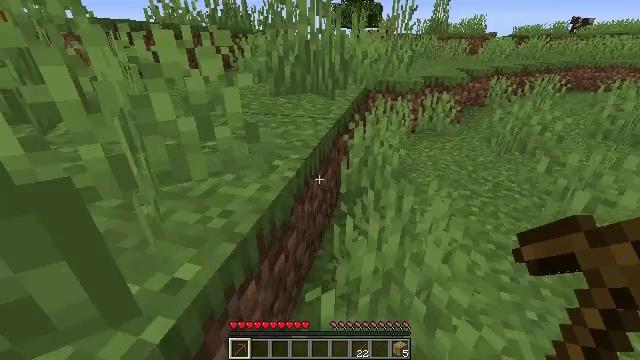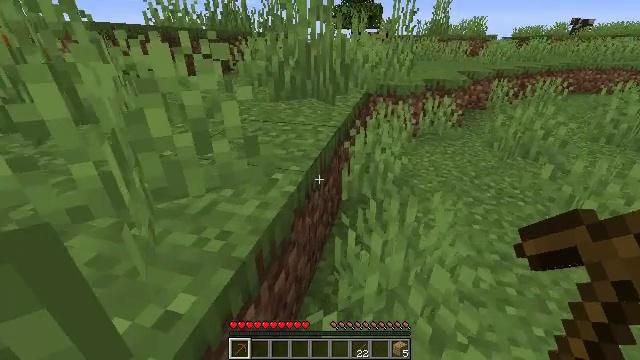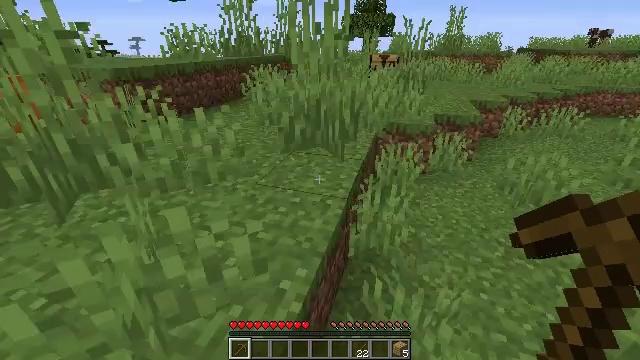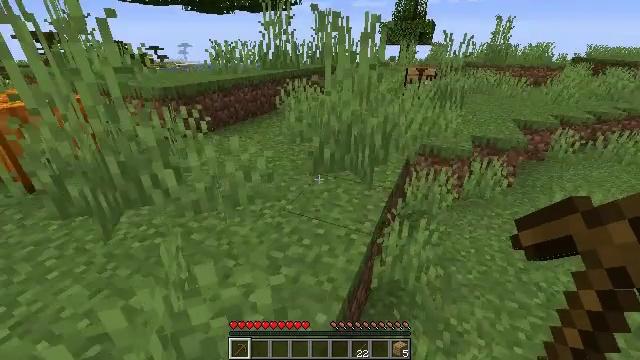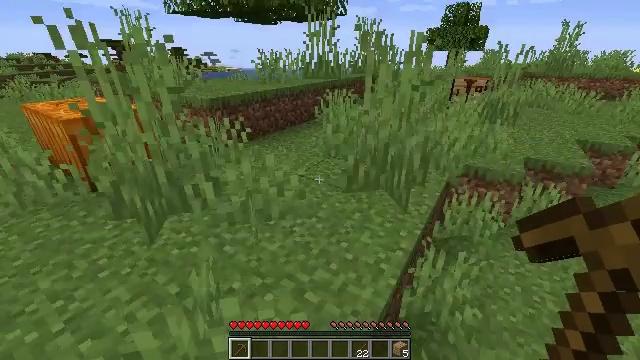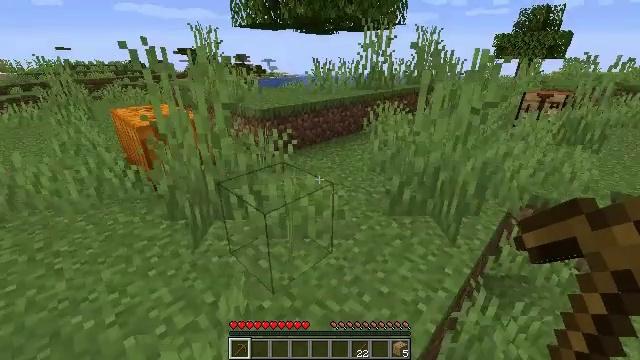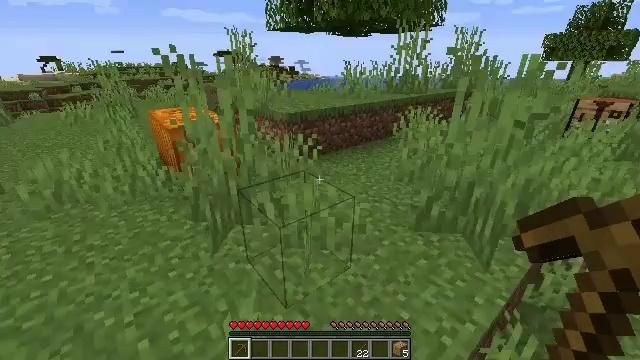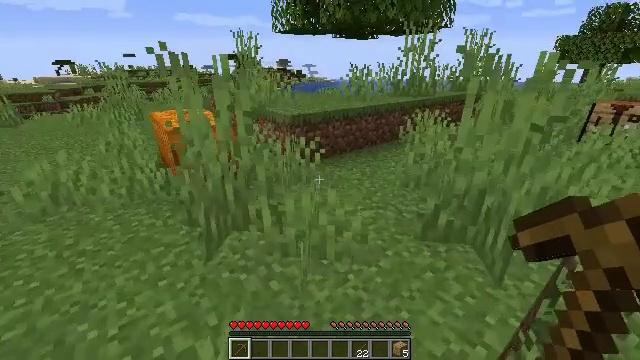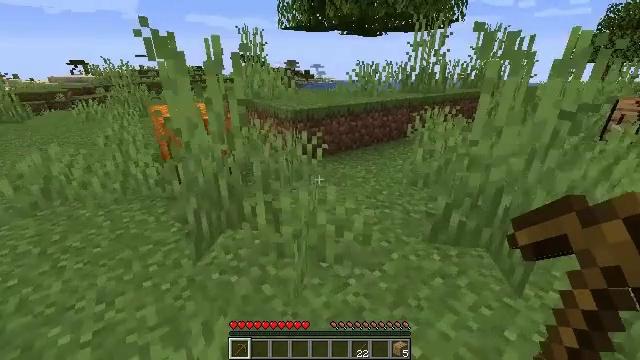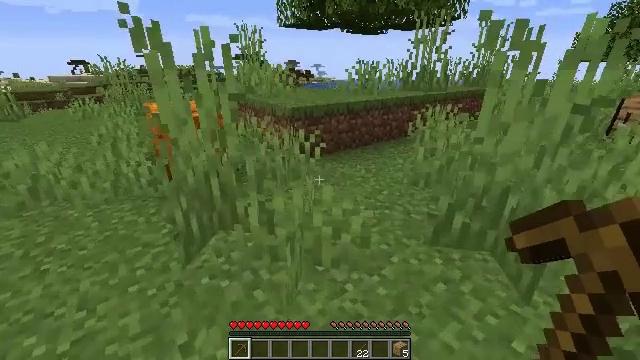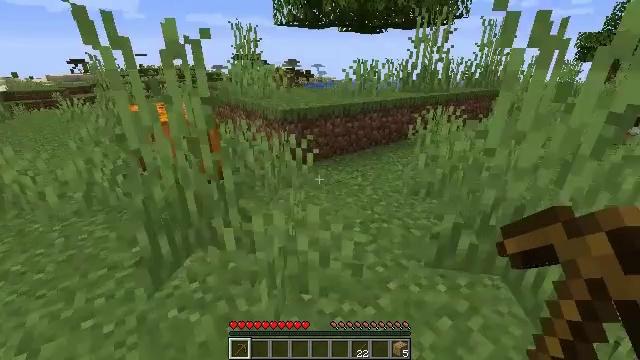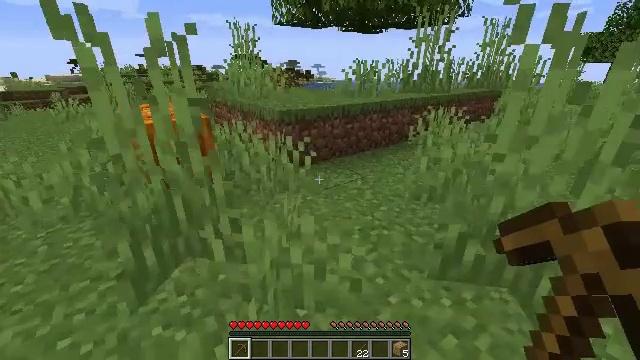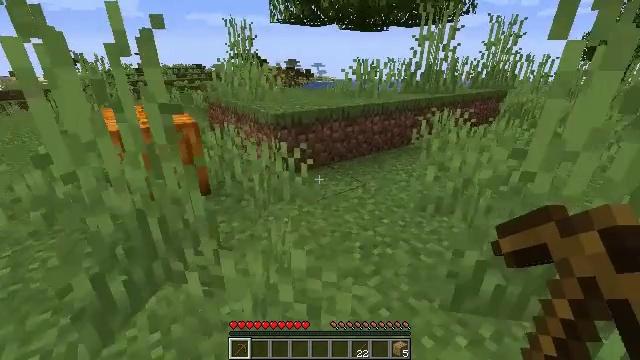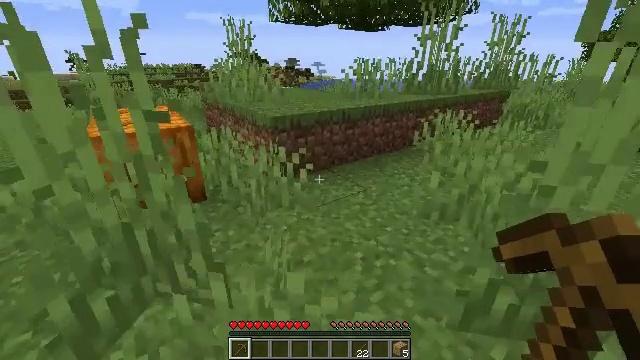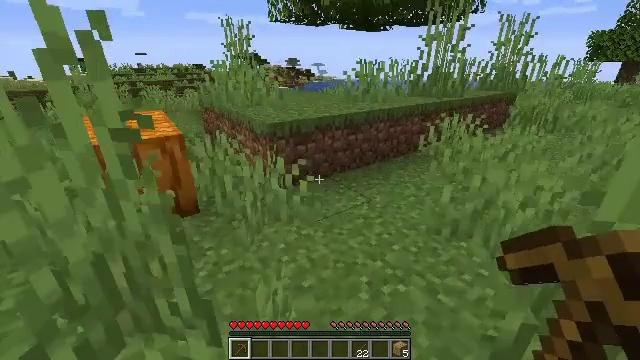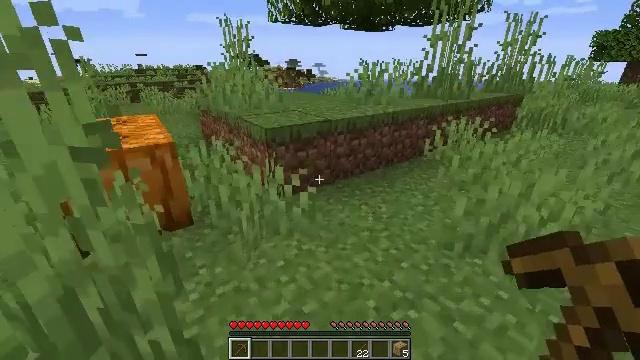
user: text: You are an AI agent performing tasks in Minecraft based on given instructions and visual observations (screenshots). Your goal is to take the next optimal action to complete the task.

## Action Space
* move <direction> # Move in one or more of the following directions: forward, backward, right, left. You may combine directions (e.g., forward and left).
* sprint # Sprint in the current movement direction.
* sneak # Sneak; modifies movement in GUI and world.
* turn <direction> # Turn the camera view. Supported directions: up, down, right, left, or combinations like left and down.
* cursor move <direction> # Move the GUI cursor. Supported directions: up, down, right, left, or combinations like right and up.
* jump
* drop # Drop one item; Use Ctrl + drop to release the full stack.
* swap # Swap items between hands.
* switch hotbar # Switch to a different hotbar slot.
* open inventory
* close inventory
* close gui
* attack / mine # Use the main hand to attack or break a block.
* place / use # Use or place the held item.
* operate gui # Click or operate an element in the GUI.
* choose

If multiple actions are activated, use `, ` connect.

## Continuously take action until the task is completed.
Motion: motion action
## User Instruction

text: Harvest a pumpkin from the field.
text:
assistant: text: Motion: move forward, jump
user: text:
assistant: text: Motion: move forward, turn left, jump
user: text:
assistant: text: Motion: move forward, turn left, jump
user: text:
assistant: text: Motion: move forward, turn left, jump
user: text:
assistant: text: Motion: move forward, turn left and up, jump
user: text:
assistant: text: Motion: move forward, turn left
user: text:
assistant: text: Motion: move forward, turn left
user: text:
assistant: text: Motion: move forward, turn left
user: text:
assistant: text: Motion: move forward
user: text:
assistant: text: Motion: move forward
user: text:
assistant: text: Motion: move forward
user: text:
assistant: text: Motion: move forward
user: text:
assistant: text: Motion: move forward
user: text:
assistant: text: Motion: move forward
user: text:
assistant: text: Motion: move forward
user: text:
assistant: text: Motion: move forward
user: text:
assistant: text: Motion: move forward, turn left
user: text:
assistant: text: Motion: move forward, turn left
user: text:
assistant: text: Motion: move forward, turn left
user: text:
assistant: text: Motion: move forward, turn left
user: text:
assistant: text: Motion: move forward, turn left
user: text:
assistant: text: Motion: move forward, turn left
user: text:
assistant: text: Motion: move forward
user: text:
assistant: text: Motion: no_op
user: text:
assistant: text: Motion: no_op
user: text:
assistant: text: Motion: attack / mine
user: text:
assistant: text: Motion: attack / mine
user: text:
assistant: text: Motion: attack / mine
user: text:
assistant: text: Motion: attack / mine
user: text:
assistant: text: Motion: turn left, attack / mine